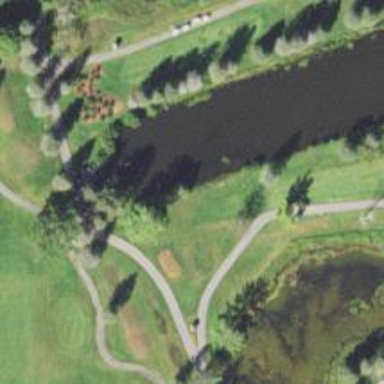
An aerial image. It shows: Path designated for golf carts.